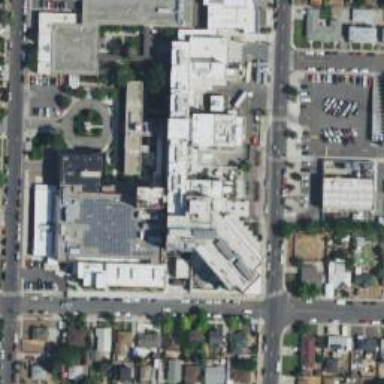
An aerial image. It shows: Hospital building.